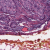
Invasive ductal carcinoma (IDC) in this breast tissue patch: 1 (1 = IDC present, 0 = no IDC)